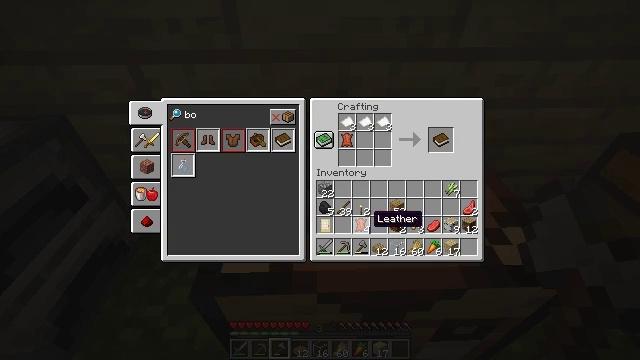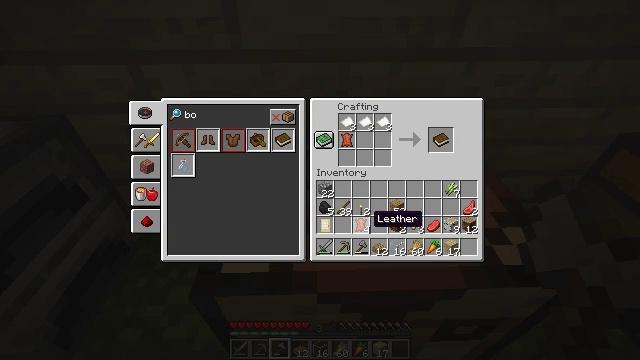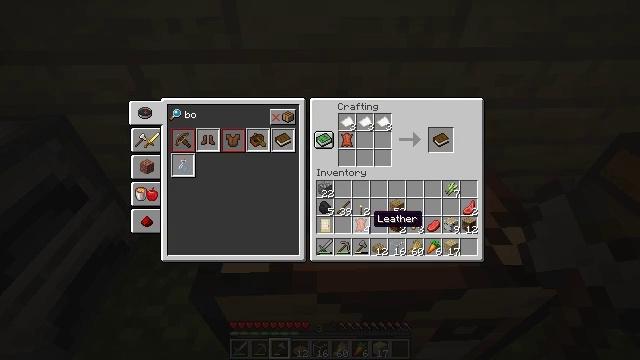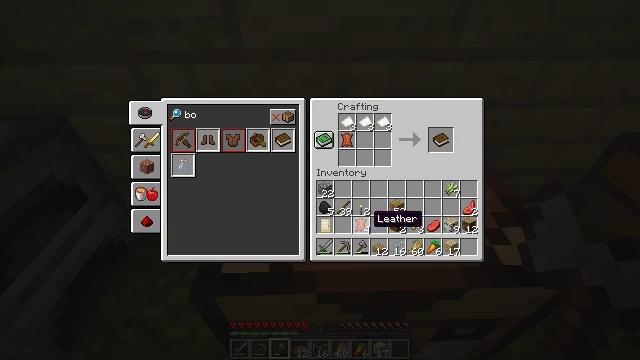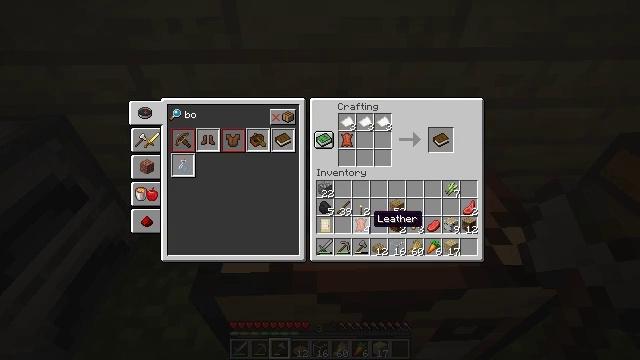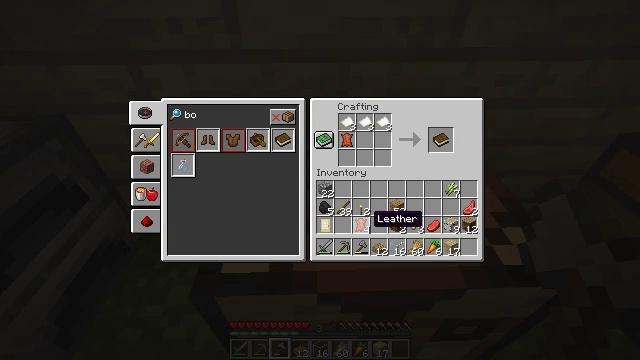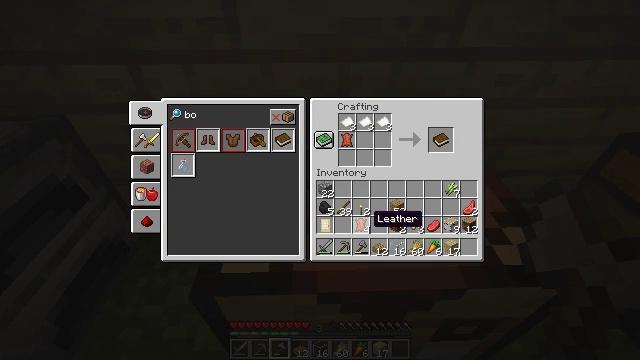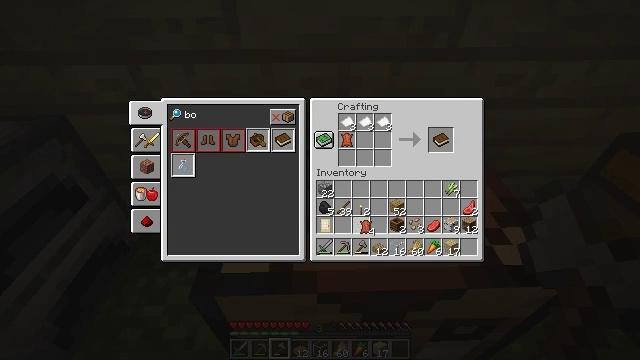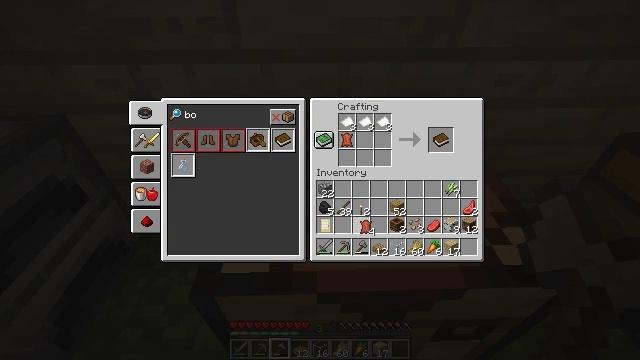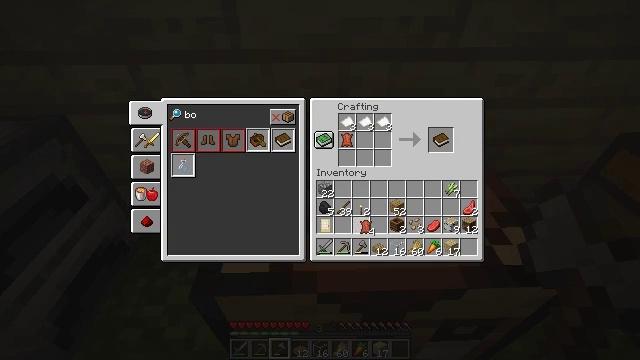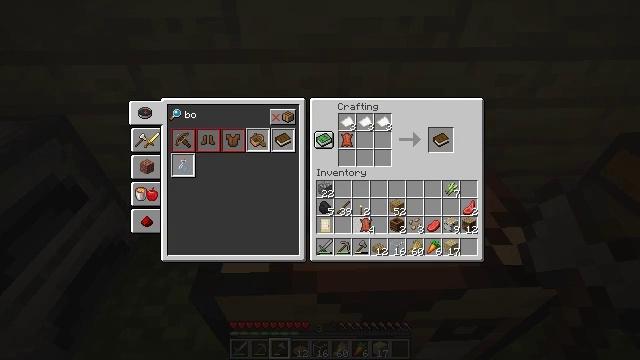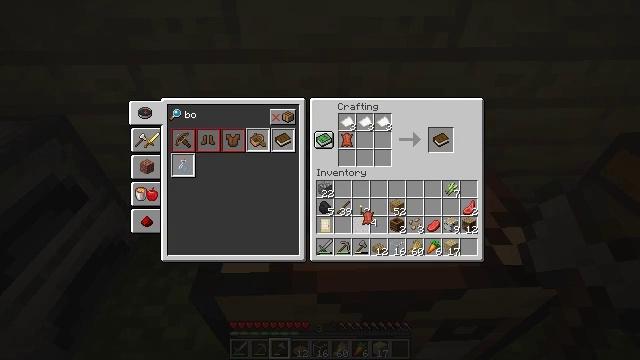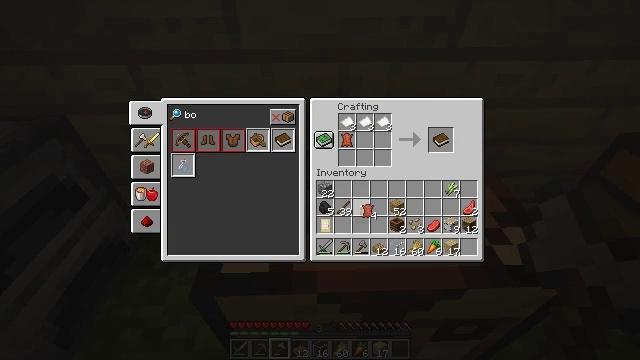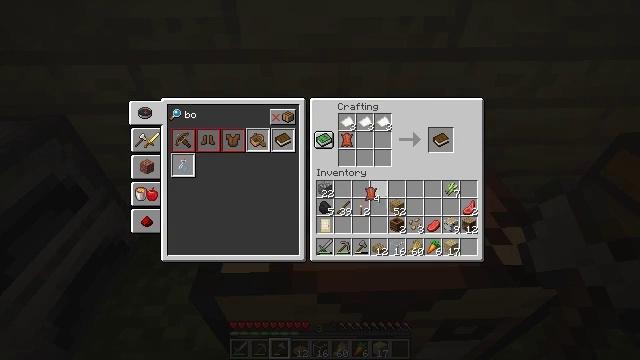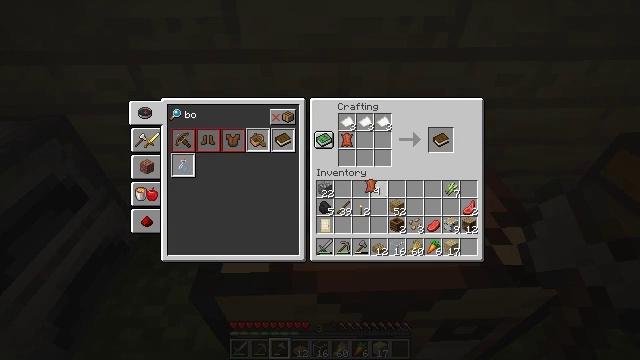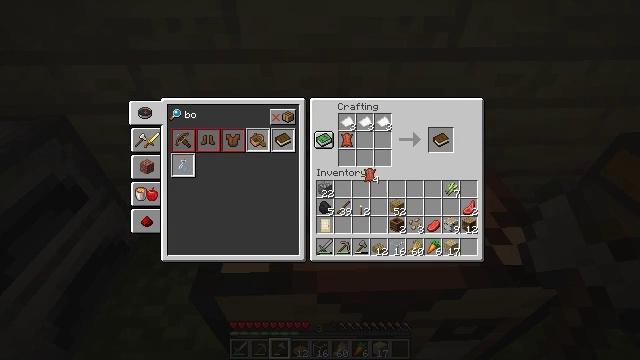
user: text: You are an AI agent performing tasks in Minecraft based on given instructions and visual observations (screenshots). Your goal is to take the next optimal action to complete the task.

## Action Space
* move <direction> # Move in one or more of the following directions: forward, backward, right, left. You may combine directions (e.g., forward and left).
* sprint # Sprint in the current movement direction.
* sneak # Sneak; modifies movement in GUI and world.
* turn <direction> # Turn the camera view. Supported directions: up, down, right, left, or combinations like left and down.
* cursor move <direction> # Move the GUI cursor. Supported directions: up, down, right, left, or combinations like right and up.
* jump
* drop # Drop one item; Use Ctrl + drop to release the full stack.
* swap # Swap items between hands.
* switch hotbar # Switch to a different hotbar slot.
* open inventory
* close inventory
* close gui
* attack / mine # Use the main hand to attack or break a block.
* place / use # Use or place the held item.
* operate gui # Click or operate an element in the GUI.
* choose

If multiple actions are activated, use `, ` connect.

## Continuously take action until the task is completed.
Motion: motion action
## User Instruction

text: Combine paper and leather on the crafting table to craft a book.
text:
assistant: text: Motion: no_op
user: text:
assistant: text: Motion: no_op
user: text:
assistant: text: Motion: no_op
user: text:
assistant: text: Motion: no_op
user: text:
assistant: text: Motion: no_op
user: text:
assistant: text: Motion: no_op
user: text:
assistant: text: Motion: operate gui
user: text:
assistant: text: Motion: operate gui
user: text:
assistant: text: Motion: operate gui
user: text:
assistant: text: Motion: no_op
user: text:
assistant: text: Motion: cursor move up
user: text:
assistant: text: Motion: cursor move up
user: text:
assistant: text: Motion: cursor move up
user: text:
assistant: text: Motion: cursor move up
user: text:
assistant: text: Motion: cursor move up
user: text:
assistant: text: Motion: cursor move up
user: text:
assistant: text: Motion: no_op
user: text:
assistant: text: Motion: no_op
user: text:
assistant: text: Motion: no_op
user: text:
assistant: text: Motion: no_op
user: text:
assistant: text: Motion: no_op
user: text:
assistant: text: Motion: no_op
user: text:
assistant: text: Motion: no_op
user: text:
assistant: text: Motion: no_op
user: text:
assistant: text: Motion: no_op
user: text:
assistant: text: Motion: no_op
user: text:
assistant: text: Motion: no_op
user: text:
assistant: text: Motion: no_op
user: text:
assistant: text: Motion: no_op
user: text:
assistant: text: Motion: no_op